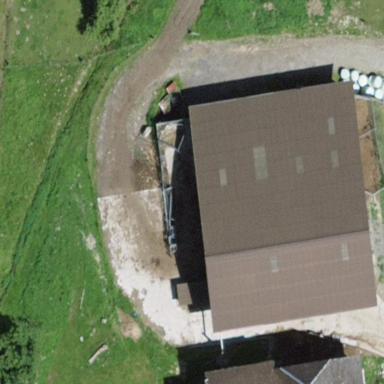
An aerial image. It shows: Barn.